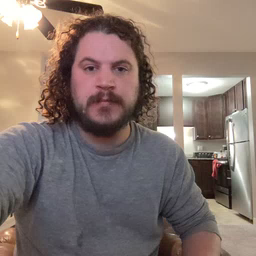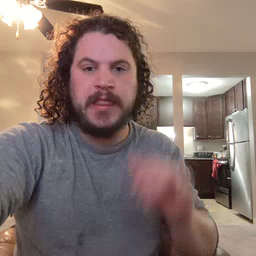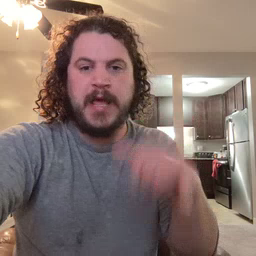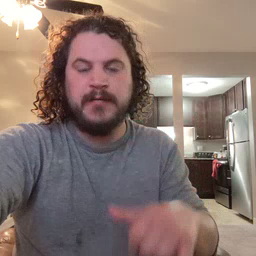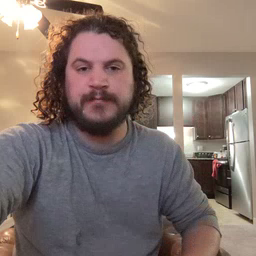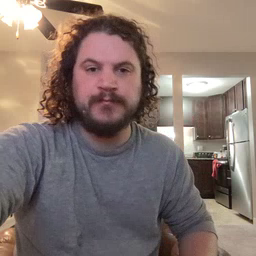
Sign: that